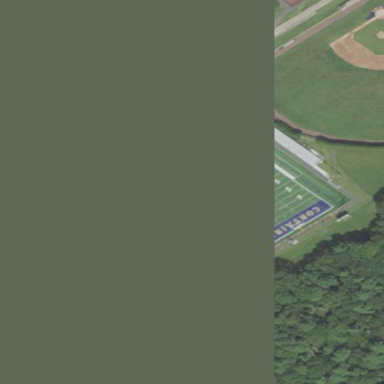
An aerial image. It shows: American football pitch.